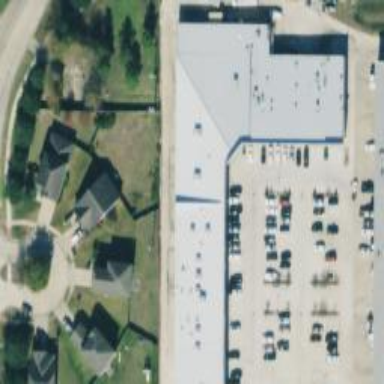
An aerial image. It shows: Retail building.